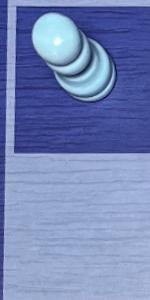
Label: Empty